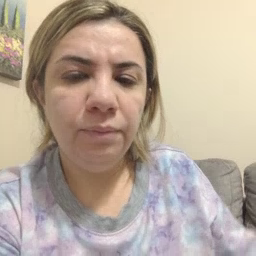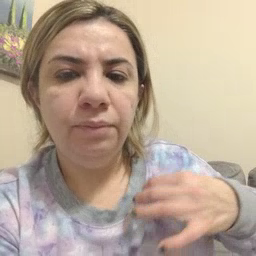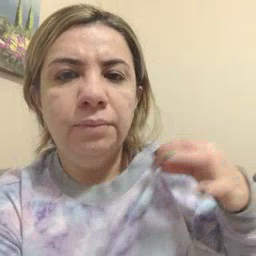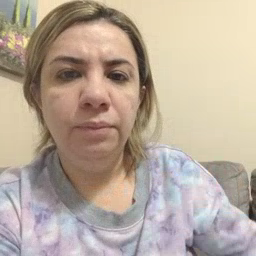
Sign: shirt